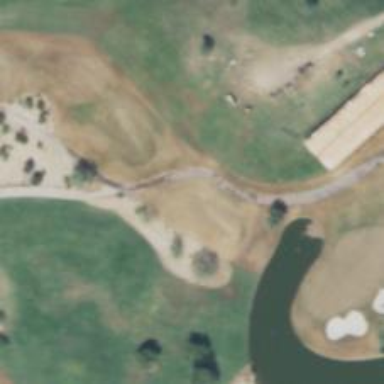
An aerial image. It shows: Golf hole.